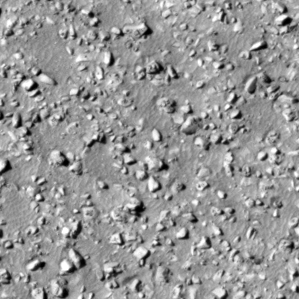
Label: non_frost